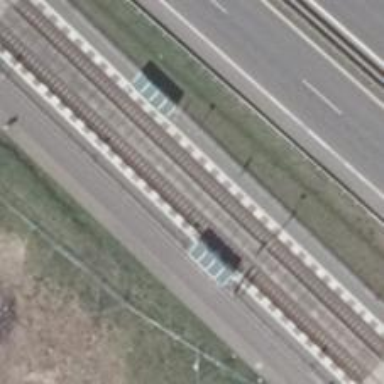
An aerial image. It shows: Tram stop position for public transport.